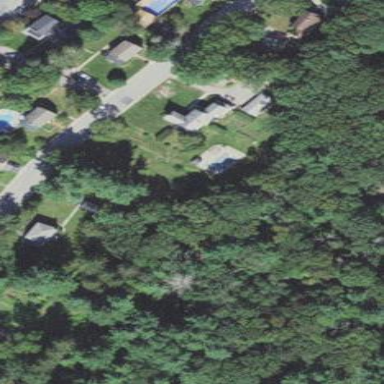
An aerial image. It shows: Mixed leaf woodland.